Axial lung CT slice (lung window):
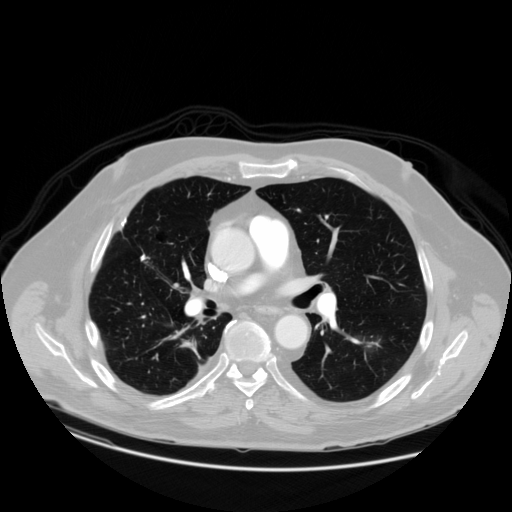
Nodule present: yes
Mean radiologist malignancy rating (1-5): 2